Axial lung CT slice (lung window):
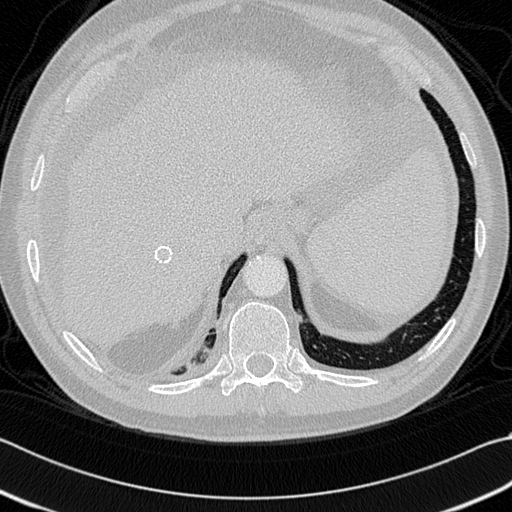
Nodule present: no